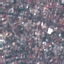
Land use / land cover class: Residential